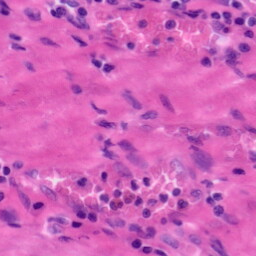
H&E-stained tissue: Tonsil